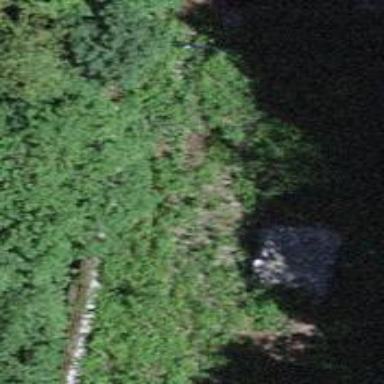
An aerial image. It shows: Abandoned railway.